A spectrogram of one vibration snapshot from a rotating bearing is shown (time on one axis, frequency on the other). What is the most likely bearing condition (normal, inner_race, outer_race, ball)?
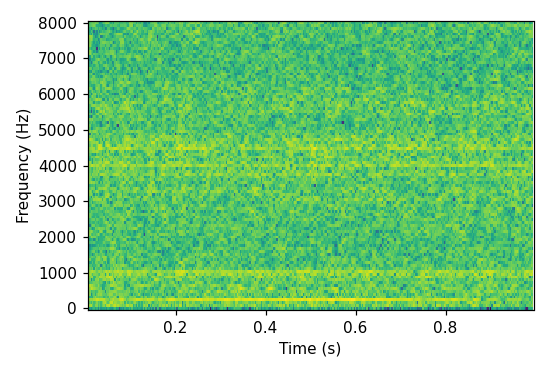
Answer: outer_race